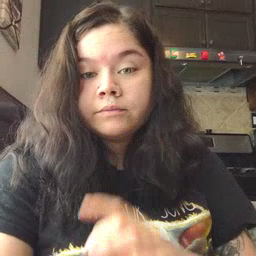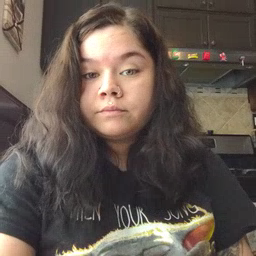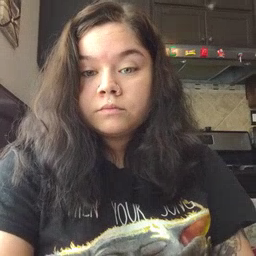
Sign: snack